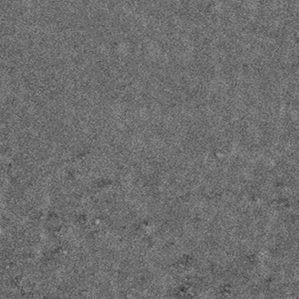
Label: frost